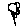
Label: flower